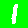
Digit: 1